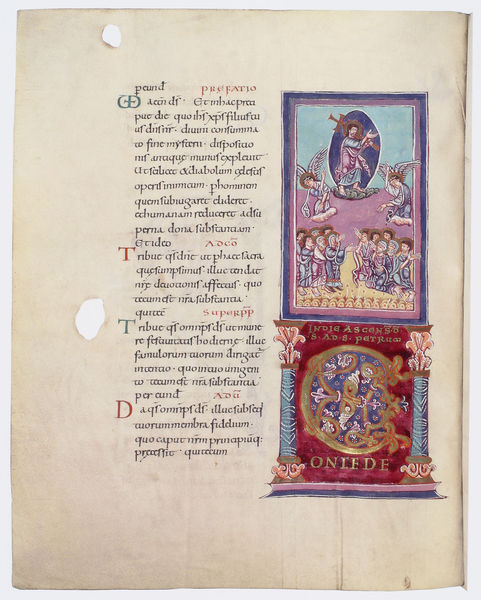
Titel: Göttinger Sakramentar
Institution: Göttingen, Staats- und Universitätsbibliothek
Schlagwörter: blau, flügel, gott, himmel, menschen, säulen, rot, menge, ornament, bibel, gold, rosa, engel, schrift, bilder, lila, violett, buch, kreuz, religion, druck, seite, illustration, text, buchstaben, initiale, löcher, kapitell, buchseite, pergament, schnörkel, heiligenschein, christus, jesus, jesus christus, mittelalter, maria, heiland, auferstehung, handschrift, latein, lateinisch, mandorla, buchmalerei, rot blau, psalter, verschnörkelt, illumination, althochdeutsch, t, d, vorwort, räulen